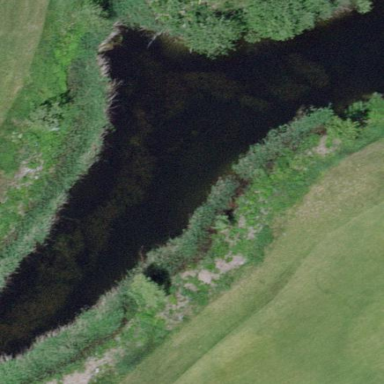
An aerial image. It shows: Penalty area on golf course.